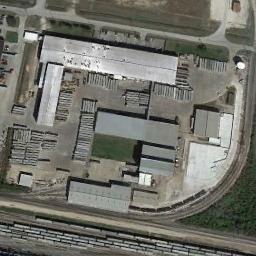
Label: industrial_area